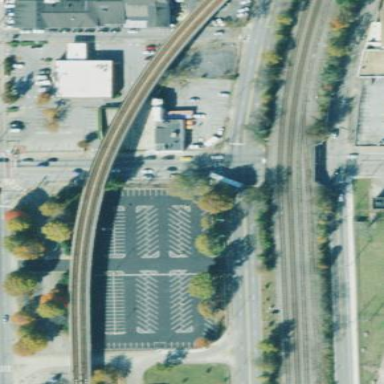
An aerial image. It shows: Parking area with surface dedicated for park and ride.